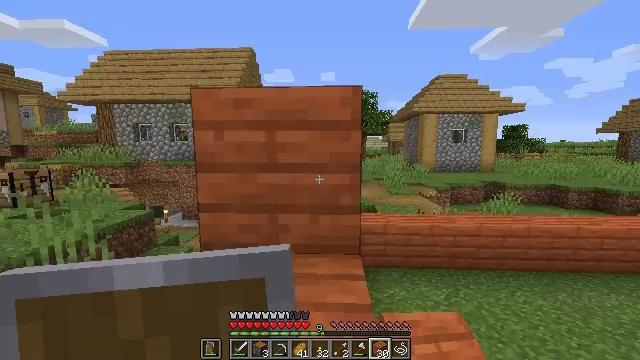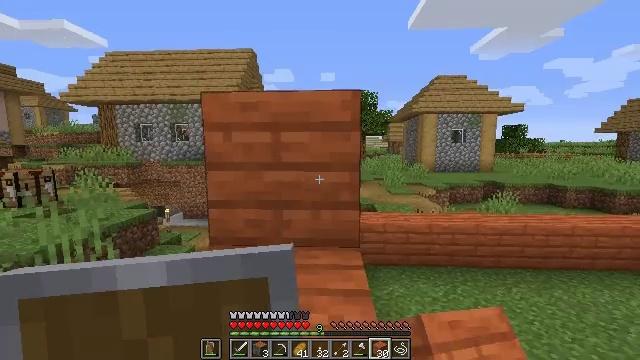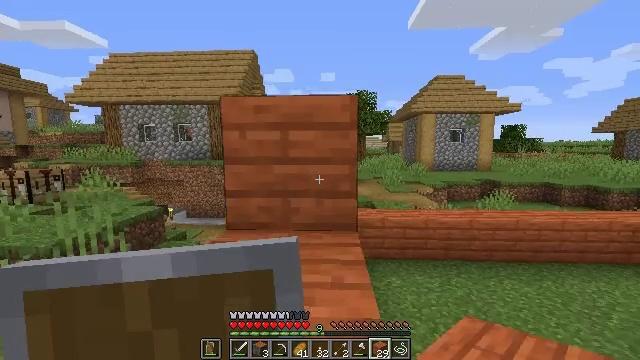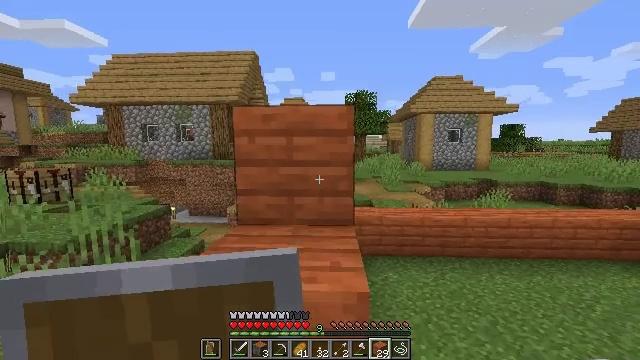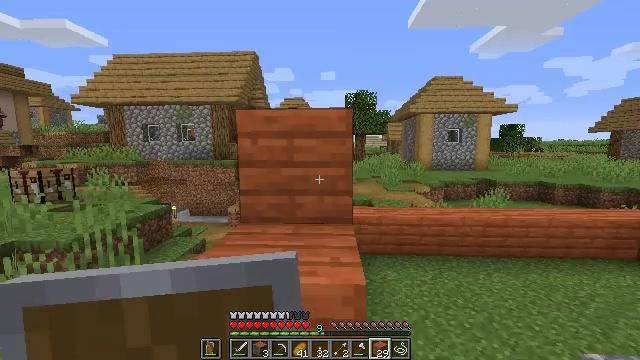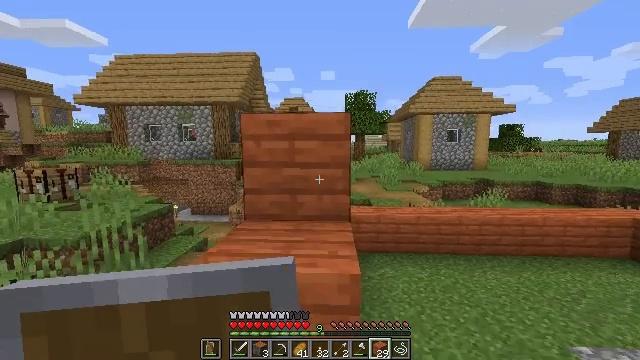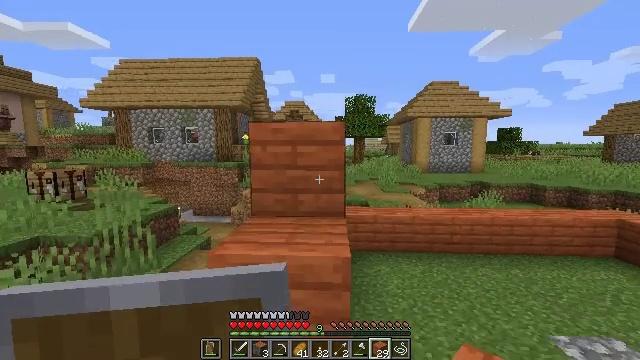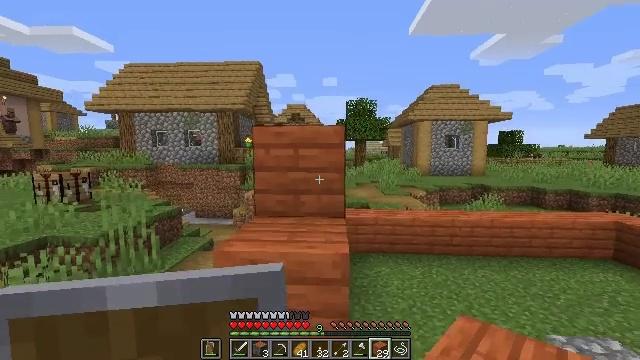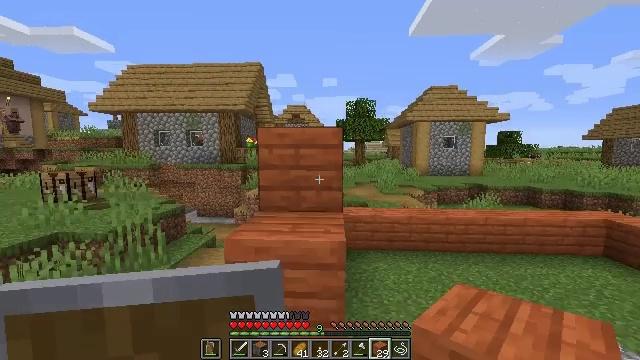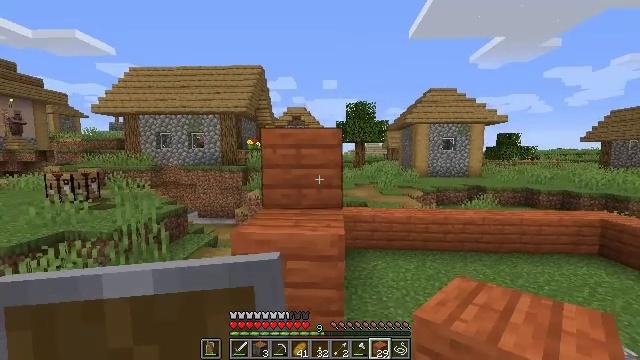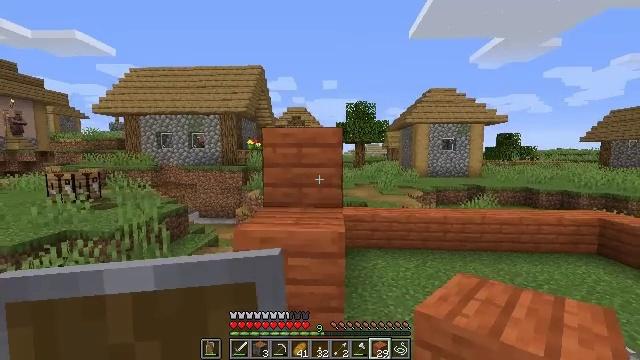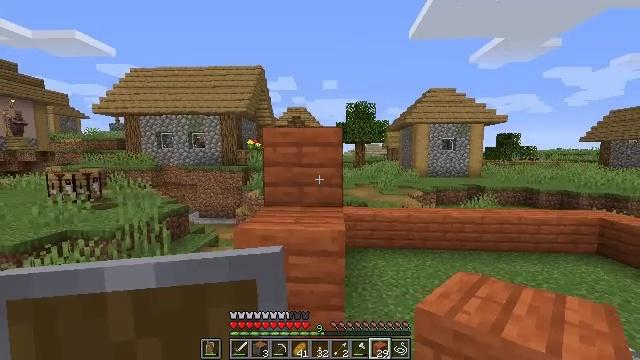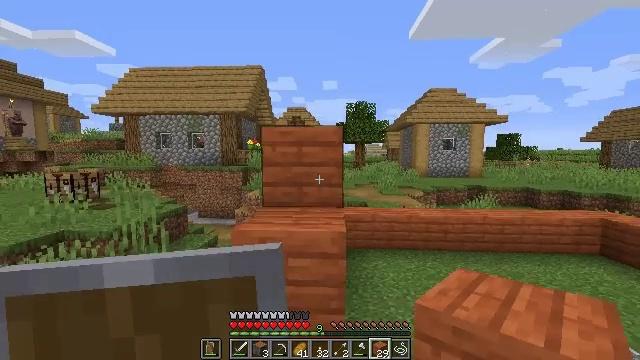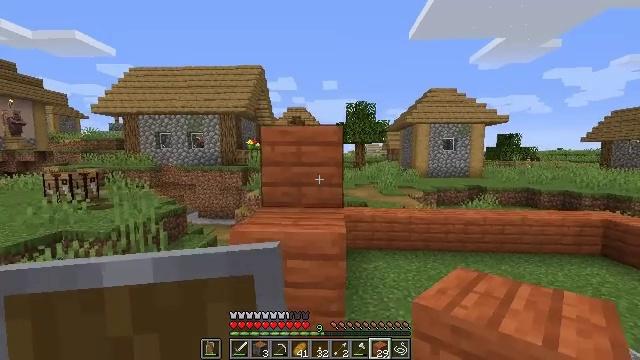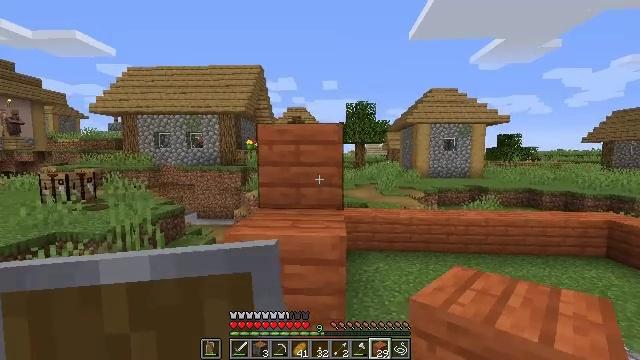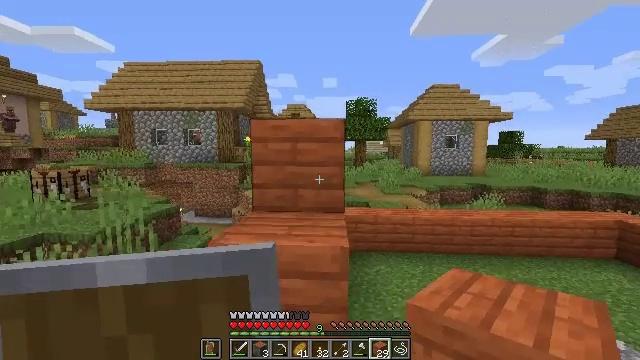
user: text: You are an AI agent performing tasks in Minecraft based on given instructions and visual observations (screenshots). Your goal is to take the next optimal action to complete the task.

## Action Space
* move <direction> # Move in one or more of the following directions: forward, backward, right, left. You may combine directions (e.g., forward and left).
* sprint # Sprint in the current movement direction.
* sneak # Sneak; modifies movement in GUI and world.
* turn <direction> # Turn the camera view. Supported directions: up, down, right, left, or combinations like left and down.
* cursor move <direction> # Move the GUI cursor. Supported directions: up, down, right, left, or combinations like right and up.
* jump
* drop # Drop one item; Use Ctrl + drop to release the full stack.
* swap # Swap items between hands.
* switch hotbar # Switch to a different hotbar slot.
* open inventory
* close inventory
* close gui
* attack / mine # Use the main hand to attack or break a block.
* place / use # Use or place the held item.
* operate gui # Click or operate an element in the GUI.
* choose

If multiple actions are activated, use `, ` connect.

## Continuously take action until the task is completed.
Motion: motion action
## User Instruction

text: Mine acacia planks.
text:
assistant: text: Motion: move back
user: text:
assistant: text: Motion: move back
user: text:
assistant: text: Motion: move back
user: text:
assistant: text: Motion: move back
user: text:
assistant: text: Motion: move back
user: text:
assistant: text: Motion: move back
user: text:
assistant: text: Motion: move back
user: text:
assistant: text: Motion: no_op
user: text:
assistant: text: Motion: no_op
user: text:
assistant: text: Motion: no_op
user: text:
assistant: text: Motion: no_op
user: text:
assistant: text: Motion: move forward
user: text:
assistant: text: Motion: move forward
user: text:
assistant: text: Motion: move forward
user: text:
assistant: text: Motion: move forward
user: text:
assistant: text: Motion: move forward, turn down
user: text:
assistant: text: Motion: move forward, turn down
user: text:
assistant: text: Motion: move forward, turn left and down
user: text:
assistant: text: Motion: move forward, turn left and down
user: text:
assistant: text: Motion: move forward, jump
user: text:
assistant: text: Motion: move forward, jump
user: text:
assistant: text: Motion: move forward, jump
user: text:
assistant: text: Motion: move forward, jump
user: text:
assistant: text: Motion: move forward, jump
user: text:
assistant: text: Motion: move forward
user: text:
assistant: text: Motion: move forward
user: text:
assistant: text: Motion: move forward
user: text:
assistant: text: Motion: move forward
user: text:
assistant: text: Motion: move forward
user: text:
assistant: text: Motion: move forward, turn down